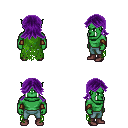
a pixel art fantasy rpg character, male body template, orc, green skin, green tattered cape, teal pants, purple loose hair, cloth bracers, maroon shoes, four views (front, back, left, right), 2x2 character sprite sheet, small pixel art, hard edges, no anti-aliasing